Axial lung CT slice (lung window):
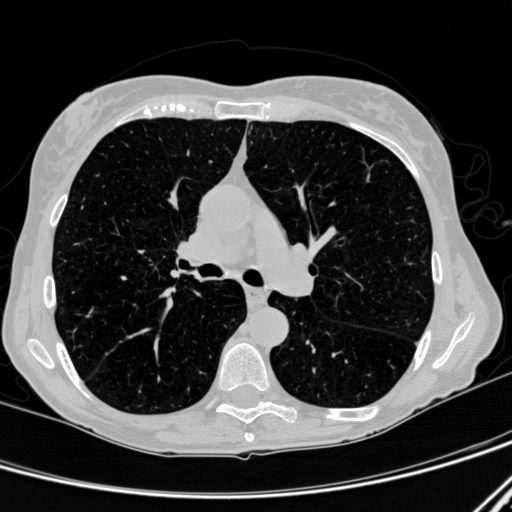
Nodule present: no